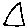
Label: triangle